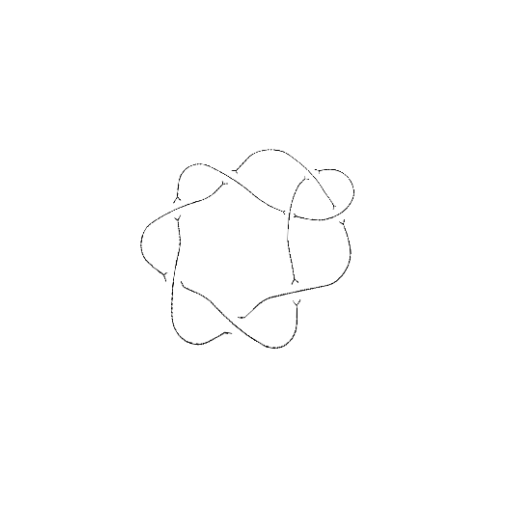
Crossing number: 8